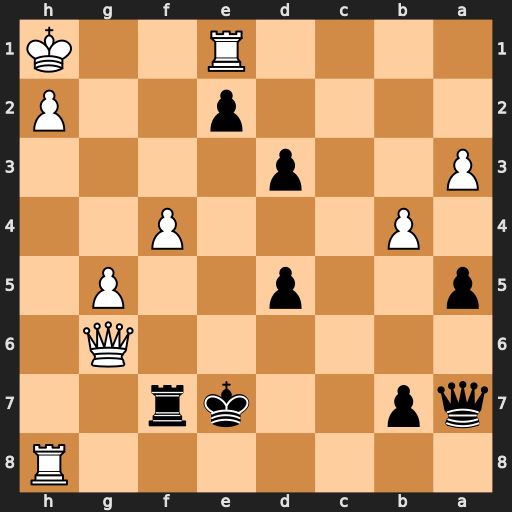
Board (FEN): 7R/qp2kr2/6Q1/p2p2P1/1P3P2/P2p4/4p2P/4R2K
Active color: b
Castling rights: -
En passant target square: -
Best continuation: Qf2 Re8+ Kxe8 Qe6+ Kf8